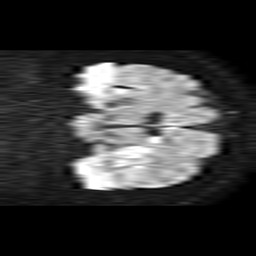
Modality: TRACE
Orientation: coronal
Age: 69
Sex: female
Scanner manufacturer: philips
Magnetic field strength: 1.5 T
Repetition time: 4.6 s
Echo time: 0.08631 s